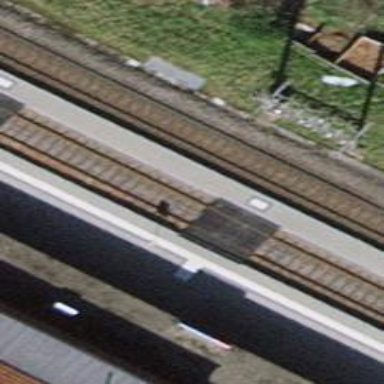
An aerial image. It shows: Railway crossing.